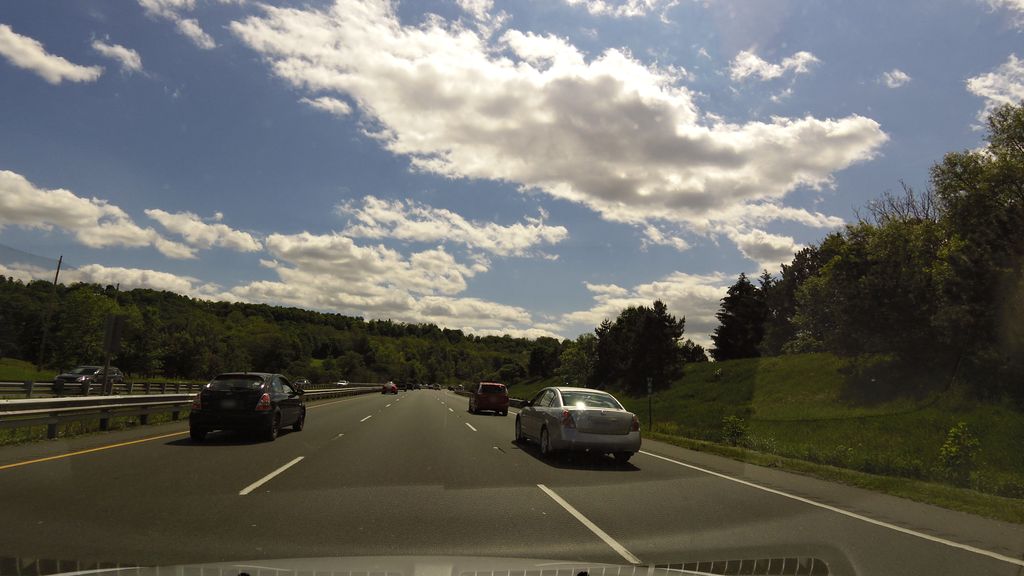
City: hamilton